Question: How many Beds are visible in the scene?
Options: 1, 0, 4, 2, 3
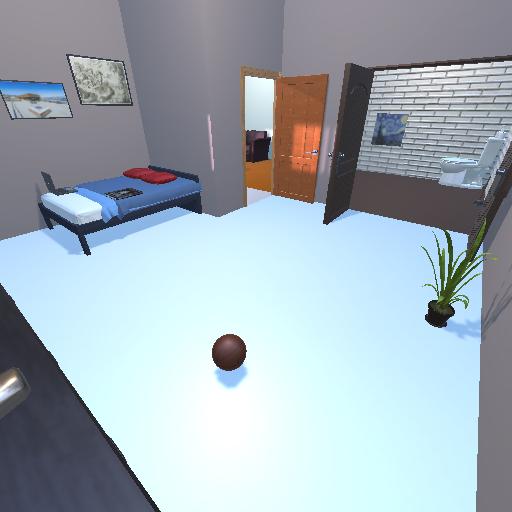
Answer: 1